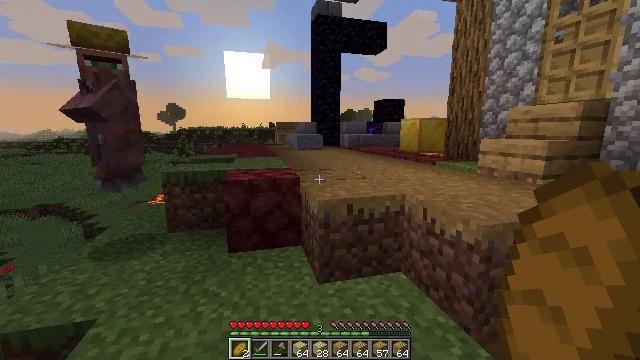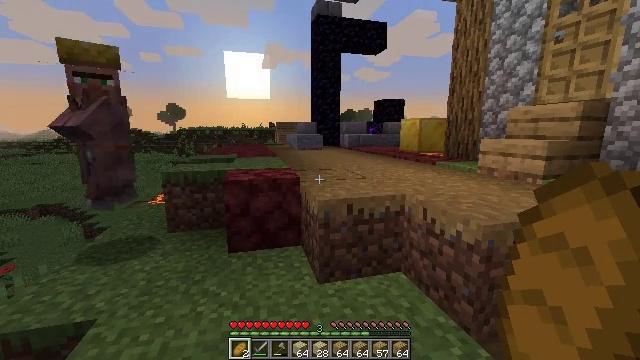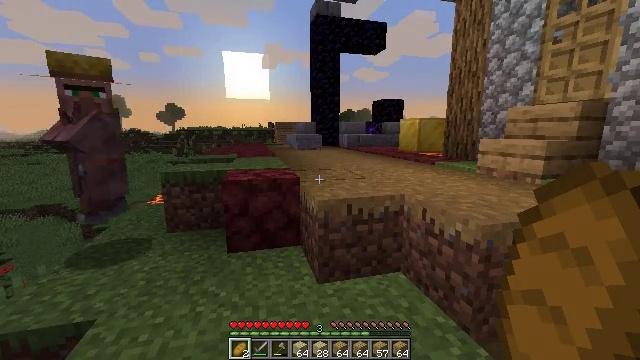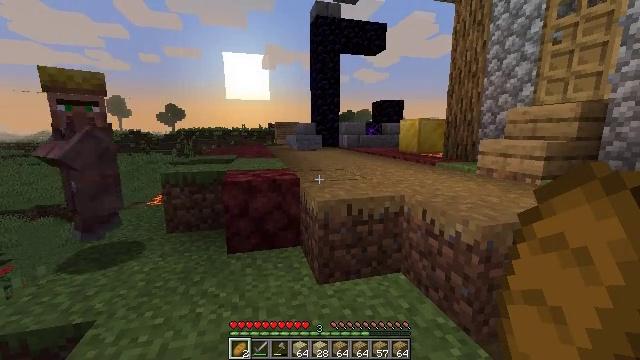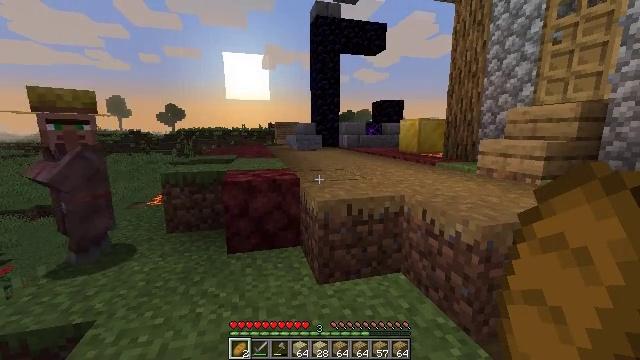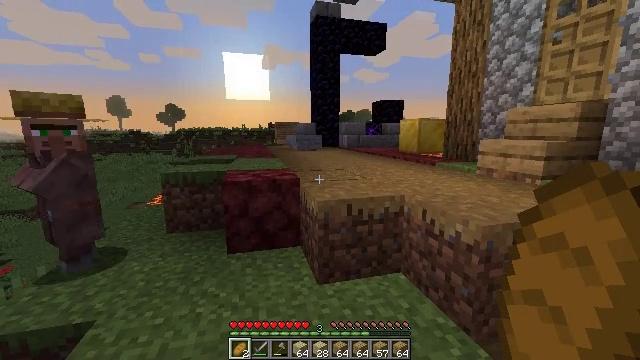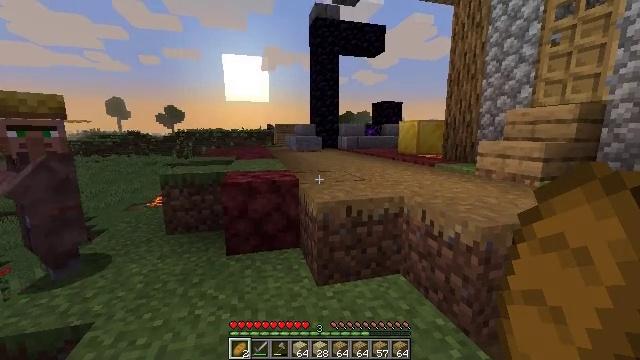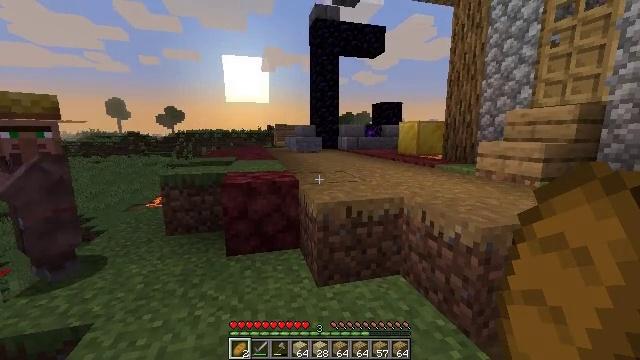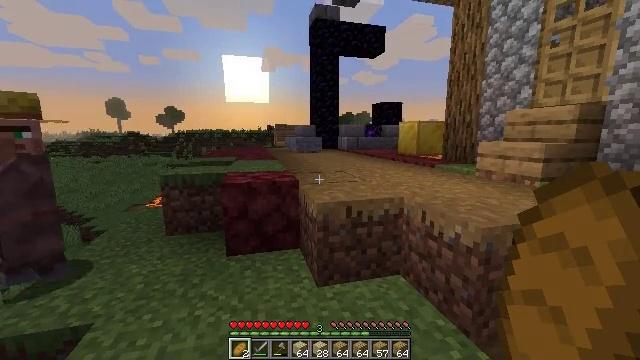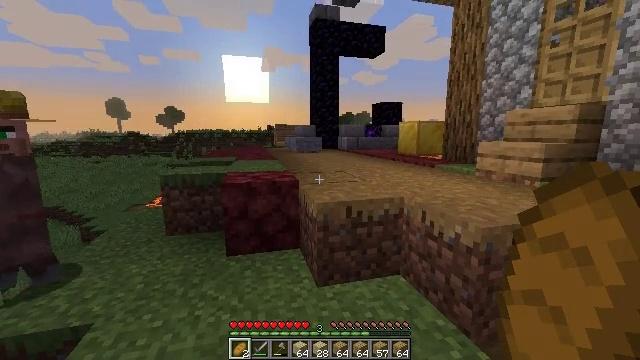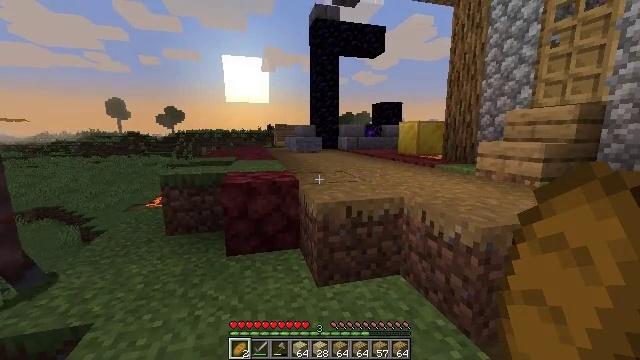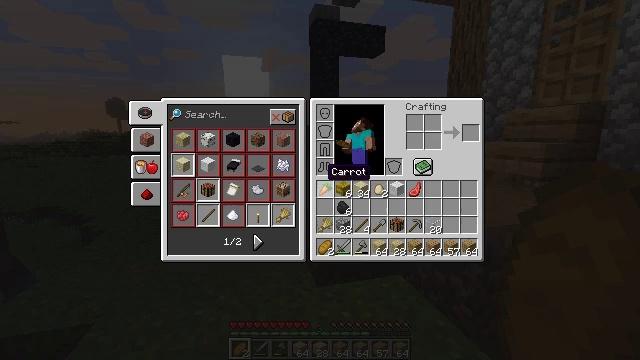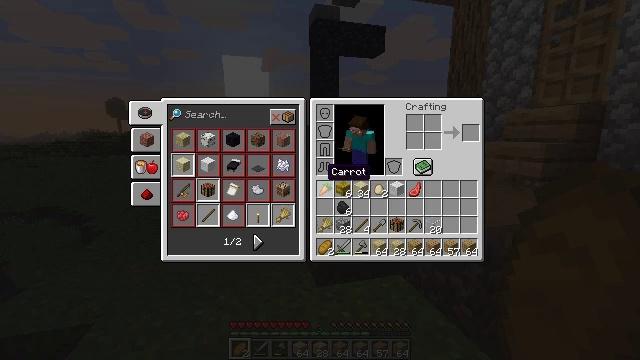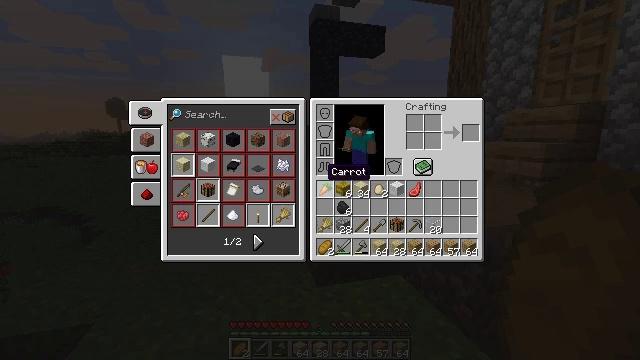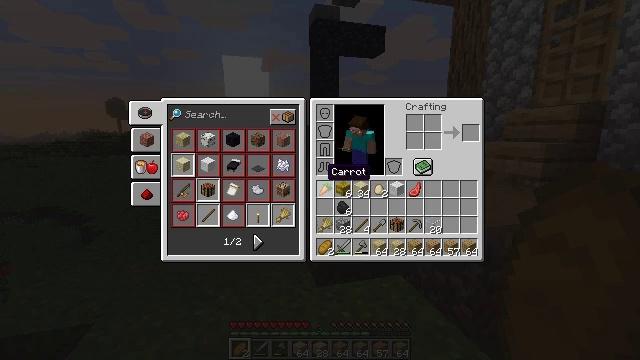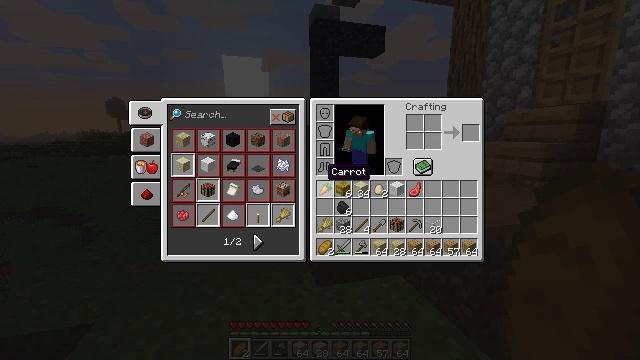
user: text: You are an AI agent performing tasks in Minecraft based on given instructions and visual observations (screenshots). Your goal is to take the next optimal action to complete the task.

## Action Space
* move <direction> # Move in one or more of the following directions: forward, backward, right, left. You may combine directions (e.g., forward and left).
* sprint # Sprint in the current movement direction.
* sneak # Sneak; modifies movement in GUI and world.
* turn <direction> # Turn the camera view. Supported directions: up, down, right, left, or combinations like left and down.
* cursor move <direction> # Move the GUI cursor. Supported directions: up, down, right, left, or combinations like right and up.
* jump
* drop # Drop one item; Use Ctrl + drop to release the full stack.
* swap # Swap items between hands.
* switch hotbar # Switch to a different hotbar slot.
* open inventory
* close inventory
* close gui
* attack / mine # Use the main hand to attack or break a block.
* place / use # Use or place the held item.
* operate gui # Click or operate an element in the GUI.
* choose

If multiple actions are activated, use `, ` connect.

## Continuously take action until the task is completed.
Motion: motion action
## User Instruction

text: Mine stone brick stairs block.
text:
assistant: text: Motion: no_op
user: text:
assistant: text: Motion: no_op
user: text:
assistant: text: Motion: no_op
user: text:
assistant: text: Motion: no_op
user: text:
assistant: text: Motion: no_op
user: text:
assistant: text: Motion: no_op
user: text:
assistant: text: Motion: no_op
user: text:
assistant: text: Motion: no_op
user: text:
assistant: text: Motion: no_op
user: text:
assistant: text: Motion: no_op
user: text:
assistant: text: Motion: open inventory
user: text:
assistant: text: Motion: open inventory
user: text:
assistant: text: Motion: open inventory
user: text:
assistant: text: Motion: open inventory
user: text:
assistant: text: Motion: no_op
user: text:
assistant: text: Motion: no_op
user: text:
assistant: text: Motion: no_op
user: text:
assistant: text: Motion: no_op
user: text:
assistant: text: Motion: no_op
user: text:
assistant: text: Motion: cursor move down
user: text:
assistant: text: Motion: cursor move down
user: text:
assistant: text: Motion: cursor move down
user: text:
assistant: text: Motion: no_op
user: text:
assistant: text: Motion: cursor move right and down
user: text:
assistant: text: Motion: no_op
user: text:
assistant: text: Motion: no_op
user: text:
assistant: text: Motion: no_op
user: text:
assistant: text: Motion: no_op
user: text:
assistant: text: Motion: no_op
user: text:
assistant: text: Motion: no_op